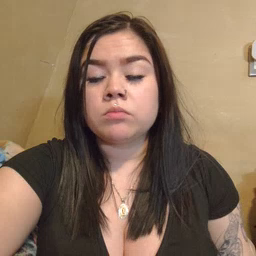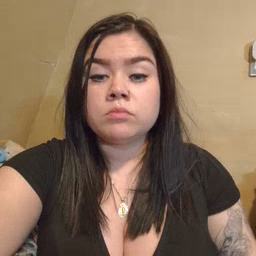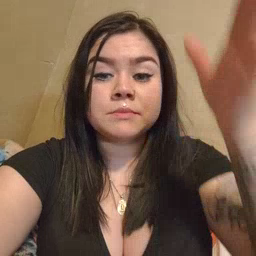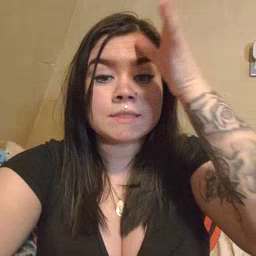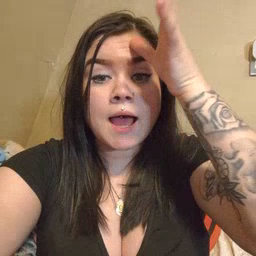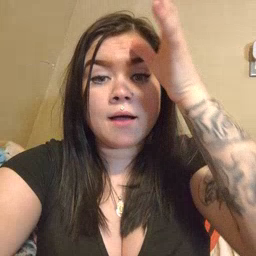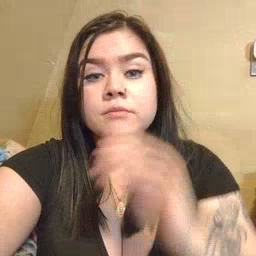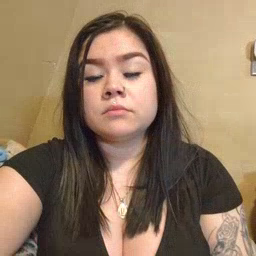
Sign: dad